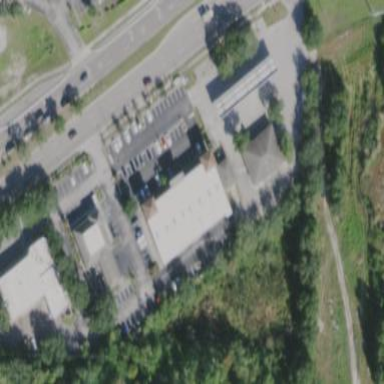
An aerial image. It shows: Retail building.